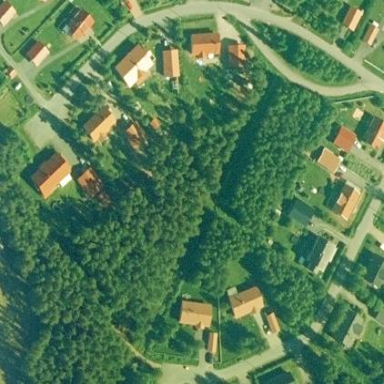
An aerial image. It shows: Residential area.